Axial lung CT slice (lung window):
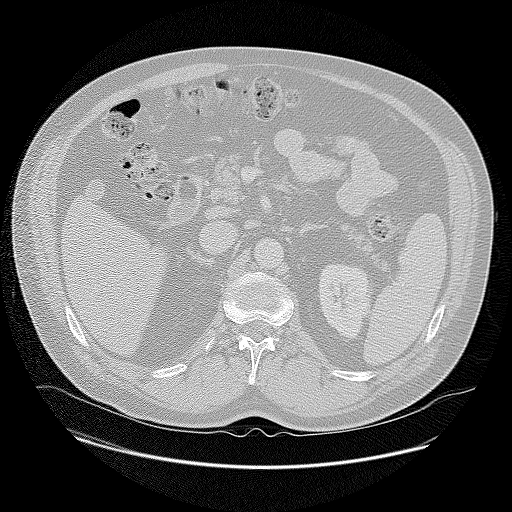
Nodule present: no